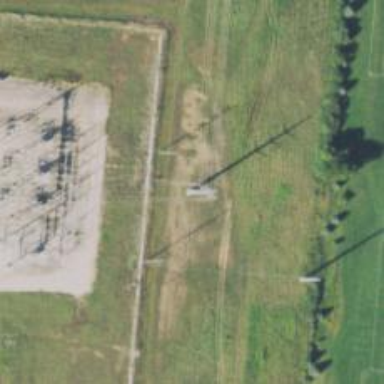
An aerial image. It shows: Power tower.